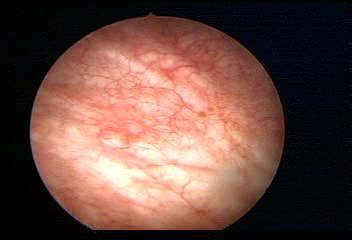
Modality: WLC
Class: Normal mucosa
Bladder cancer association: No